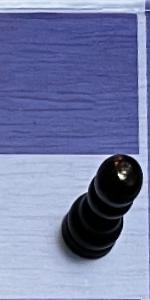
Label: Pawn_Black